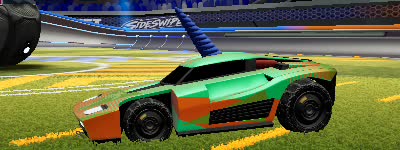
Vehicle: breakout